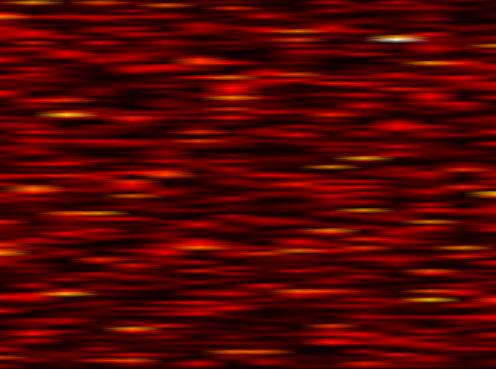
Label: WOLA